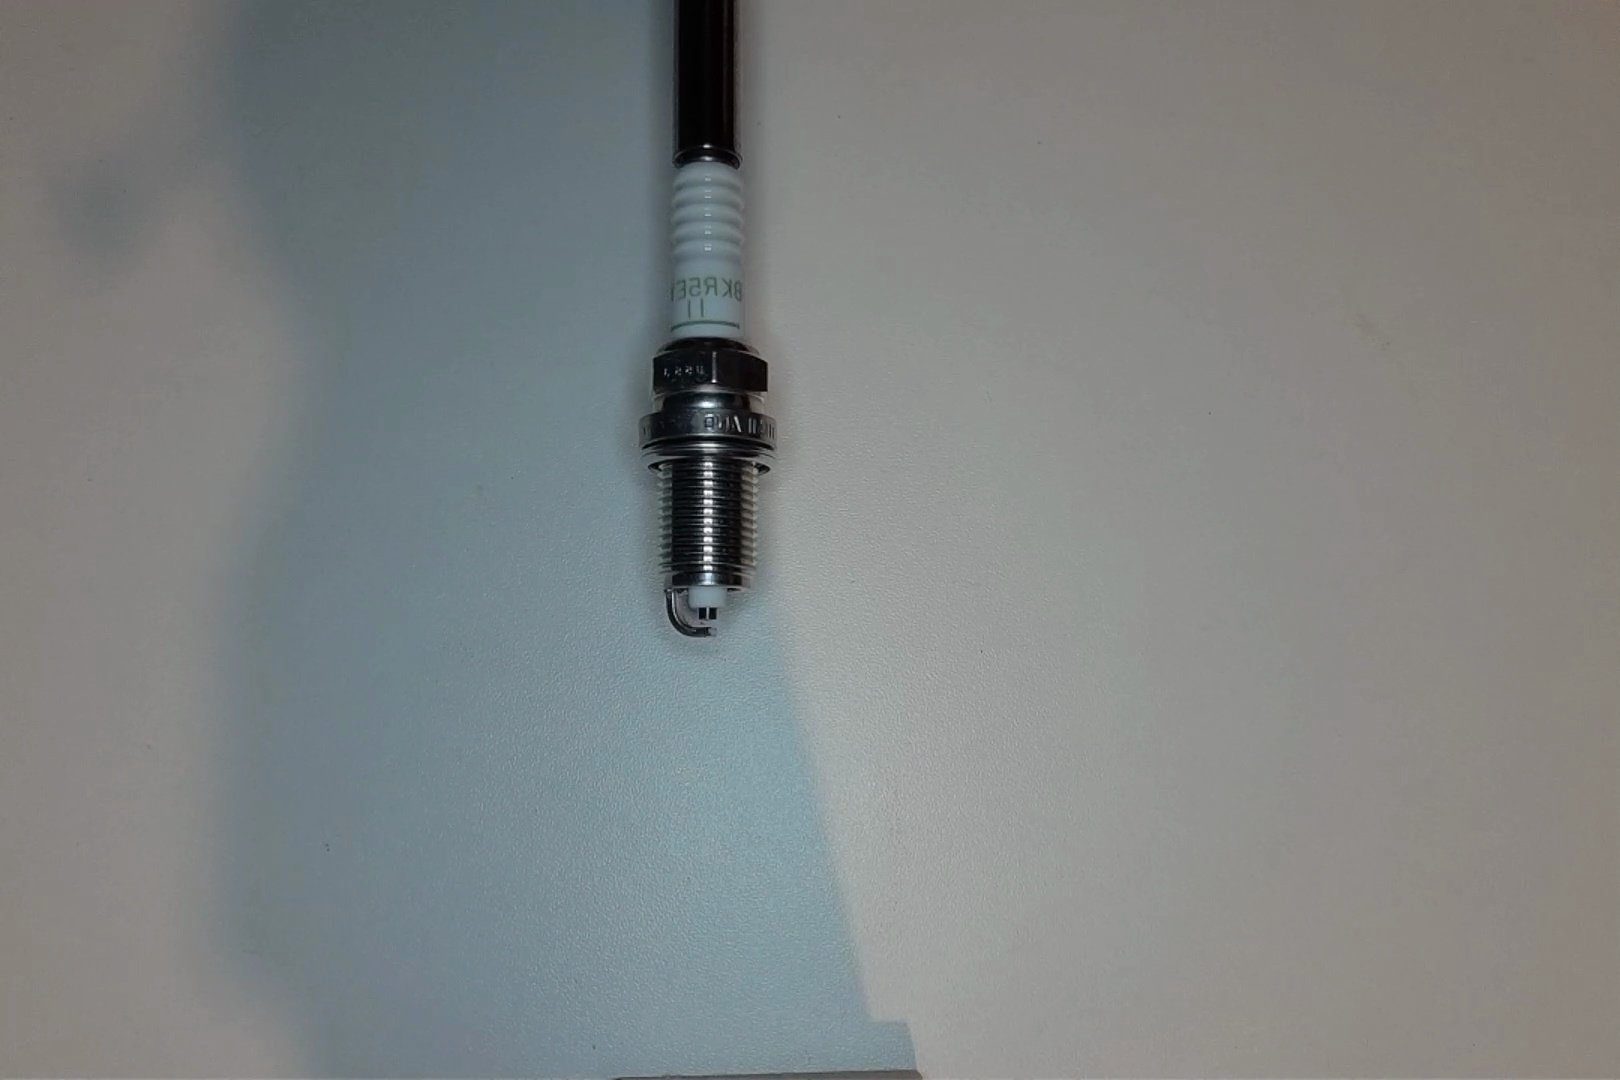
Label: no anomaly